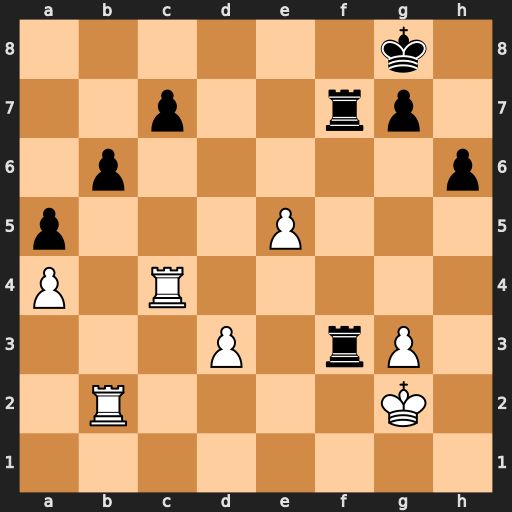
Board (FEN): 6k1/2p2rp1/1p5p/p3P3/P1R5/3P1rP1/1R4K1/8
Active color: w
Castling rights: -
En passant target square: -
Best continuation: e6 Rf8 e7 Re8 Kxf3